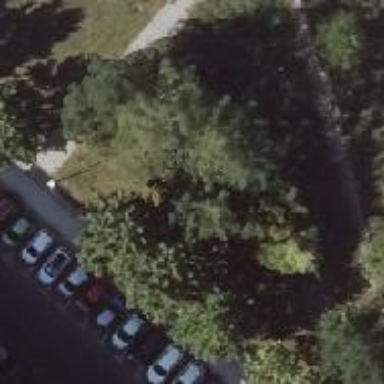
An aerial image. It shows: Street-side residential parking area.